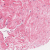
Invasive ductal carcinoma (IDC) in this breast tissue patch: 0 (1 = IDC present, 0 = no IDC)